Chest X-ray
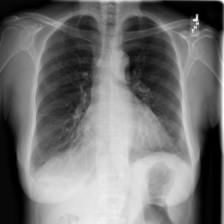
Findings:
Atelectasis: positive
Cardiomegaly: negative
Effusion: negative
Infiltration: negative
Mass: negative
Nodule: negative
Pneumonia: negative
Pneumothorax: negative
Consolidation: negative
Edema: negative
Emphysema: negative
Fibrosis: positive
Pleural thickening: negative
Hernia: negative